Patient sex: F
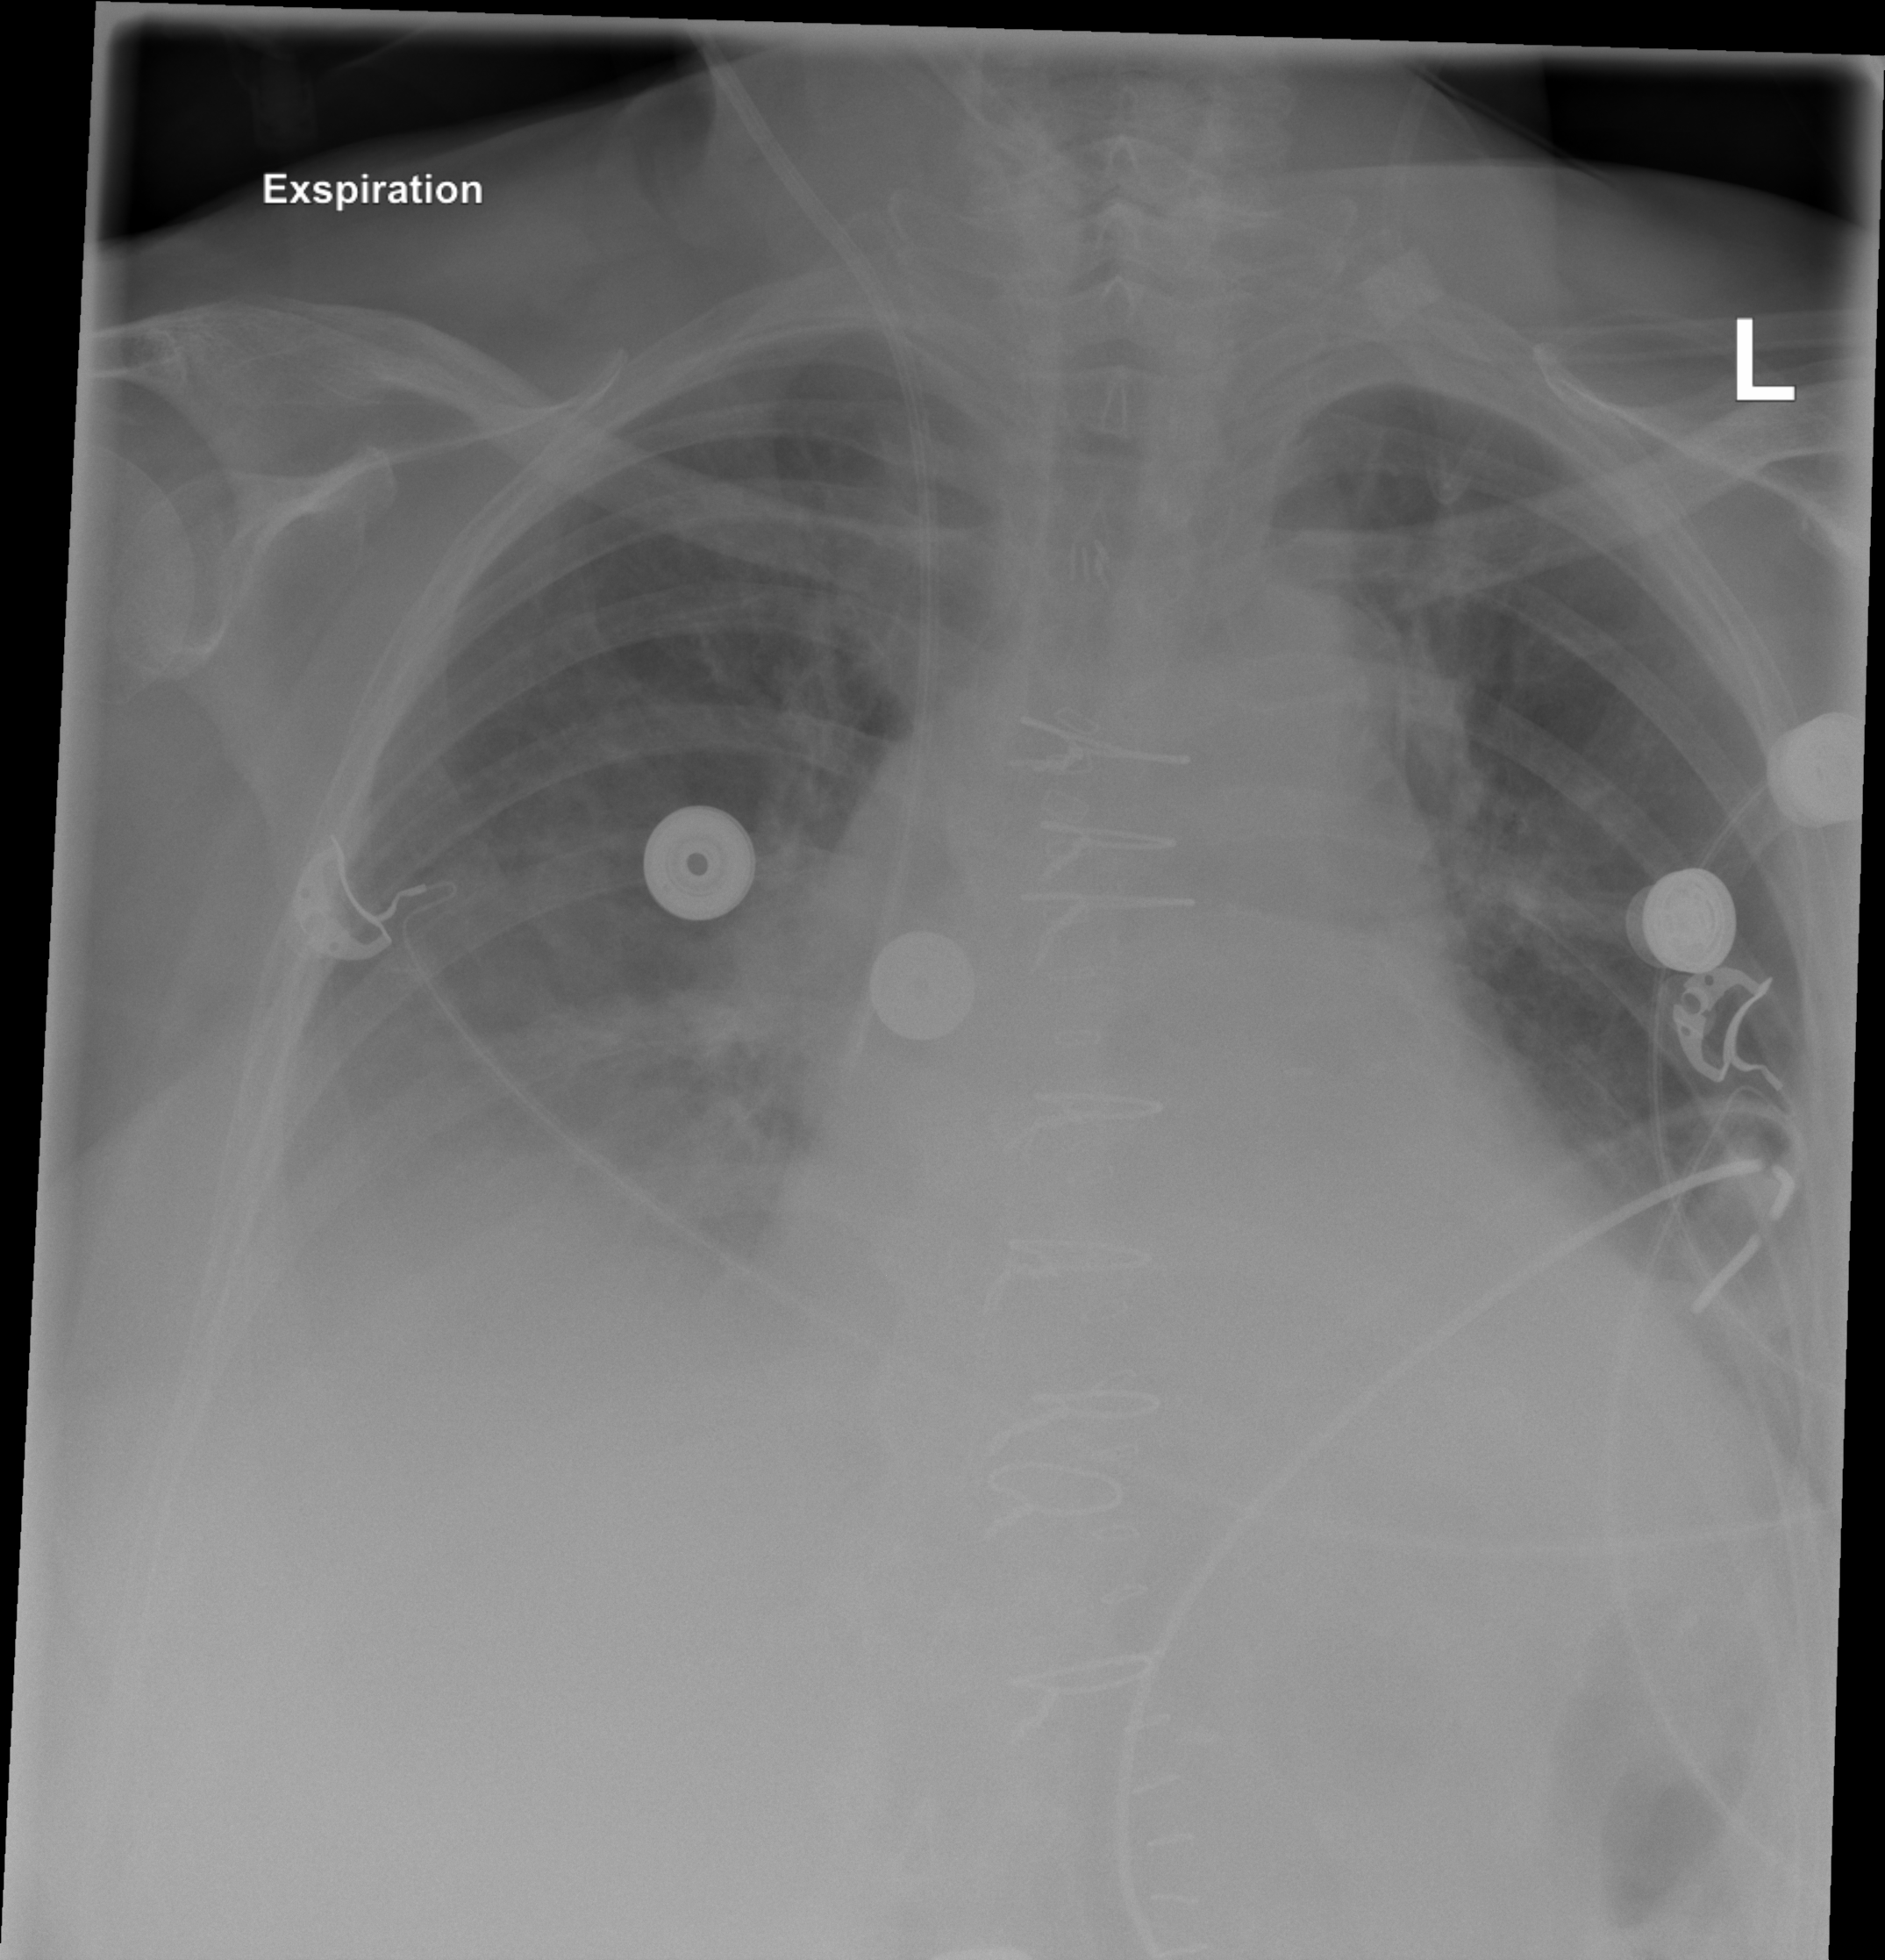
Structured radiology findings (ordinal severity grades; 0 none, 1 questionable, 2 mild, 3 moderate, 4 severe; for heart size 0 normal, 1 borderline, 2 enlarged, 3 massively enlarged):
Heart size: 1
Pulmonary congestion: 0
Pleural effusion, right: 2
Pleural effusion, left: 2
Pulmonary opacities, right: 0
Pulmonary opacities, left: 0
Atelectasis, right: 2
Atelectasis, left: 2